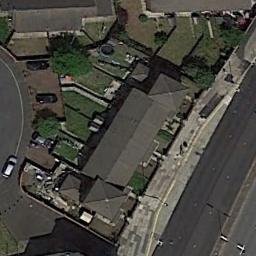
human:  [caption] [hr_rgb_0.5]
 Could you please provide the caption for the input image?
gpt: There is a church in the middle of the grass next to the road .

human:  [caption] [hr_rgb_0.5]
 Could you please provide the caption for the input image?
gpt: This is a church, Surrounded by trees .

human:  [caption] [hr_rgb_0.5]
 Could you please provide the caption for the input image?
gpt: A cathedral with a gray roof, Many trees and a road around the church, Many cars on the road .

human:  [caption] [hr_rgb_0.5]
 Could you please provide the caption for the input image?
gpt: The church with two pointed towers and the rest of the church has a gray sloping roof .

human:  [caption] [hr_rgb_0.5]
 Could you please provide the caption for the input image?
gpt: A church with a gray roof on a roadside .